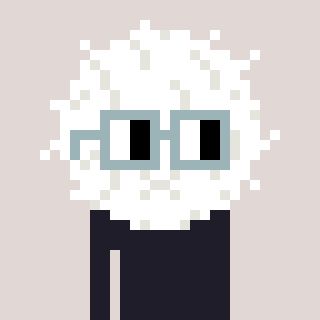
a pixel art character with square dark gray glasses, a cottonball-shaped head and a peachy-colored body on a warm background